Aerial crown-view tile of a tropical tree (Barro Colorado Island, Panama), acquired 20241112:
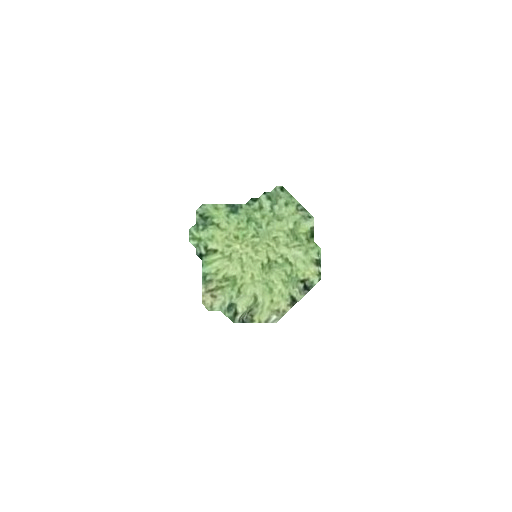
Species: Quararibea stenophylla
GBIF accepted scientific name: Quararibea stenophylla
Crown area: 20.393 m²